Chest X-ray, PA view. Patient: 36 years old, sex M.
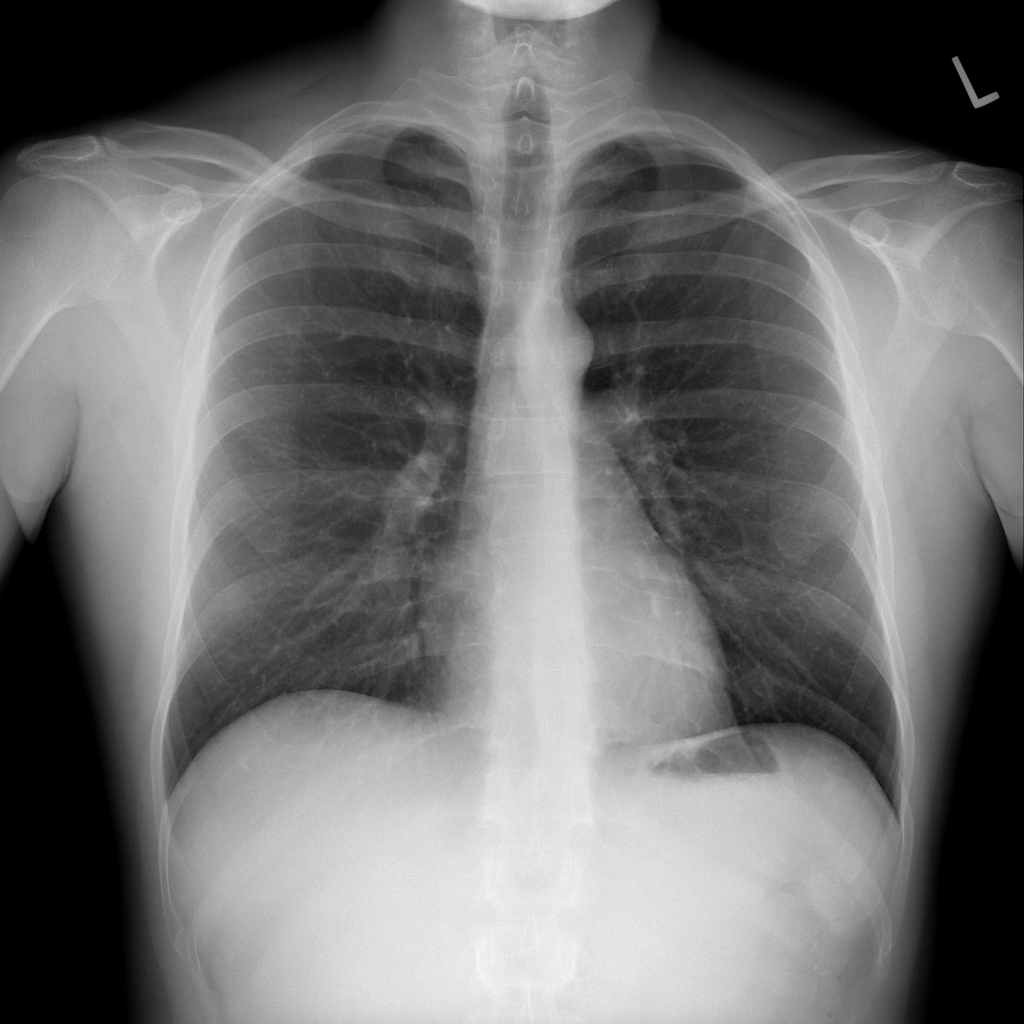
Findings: No Finding